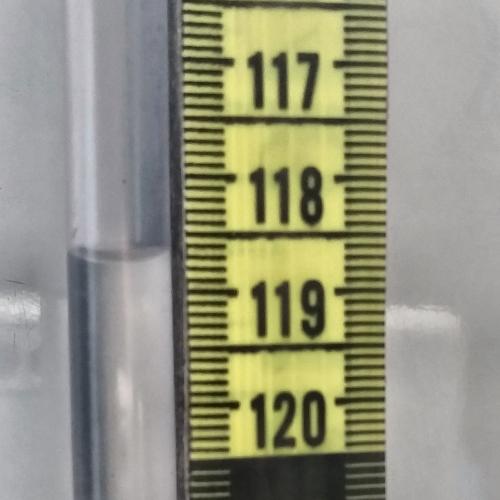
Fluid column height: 118.7 cm